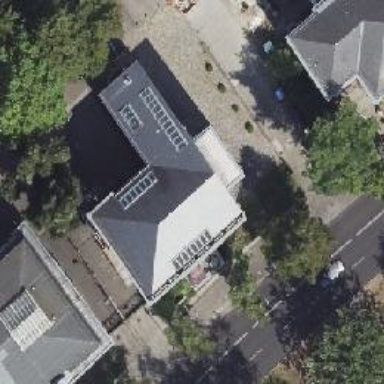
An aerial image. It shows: Community center.